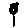
Label: flower